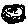
Label: line